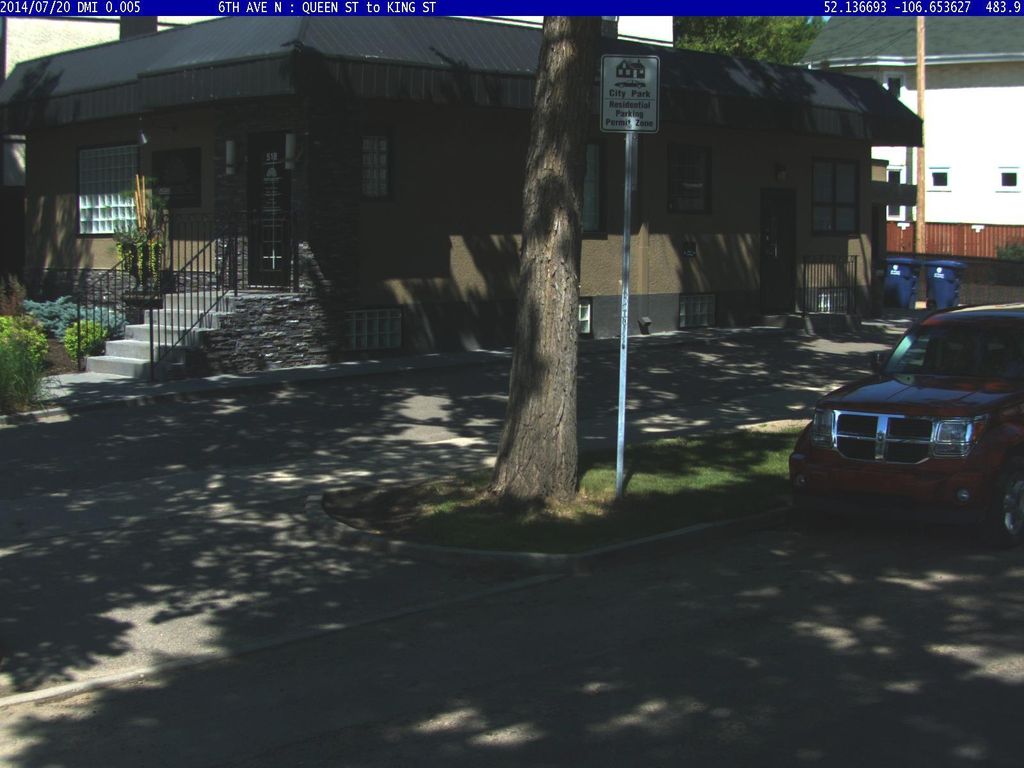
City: saskatoon